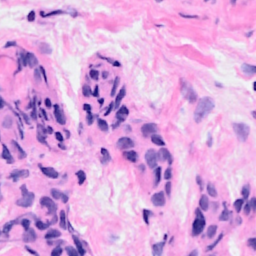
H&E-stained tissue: Breast